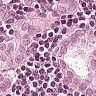
Metastatic tissue present: yes